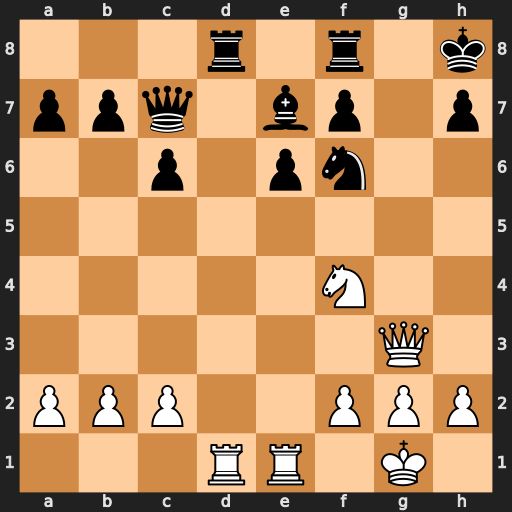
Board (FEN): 3r1r1k/ppq1bp1p/2p1pn2/8/5N2/6Q1/PPP2PPP/3RR1K1
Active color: w
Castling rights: -
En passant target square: -
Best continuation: Ng6+ hxg6 Qxc7